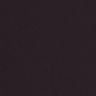
Metastatic tissue present: no